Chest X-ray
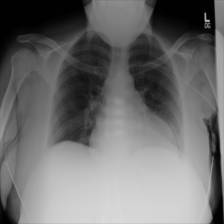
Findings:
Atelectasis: negative
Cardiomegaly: negative
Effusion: negative
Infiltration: negative
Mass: negative
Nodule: negative
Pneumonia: negative
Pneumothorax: negative
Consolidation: negative
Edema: negative
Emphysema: negative
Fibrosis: negative
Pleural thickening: negative
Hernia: negative